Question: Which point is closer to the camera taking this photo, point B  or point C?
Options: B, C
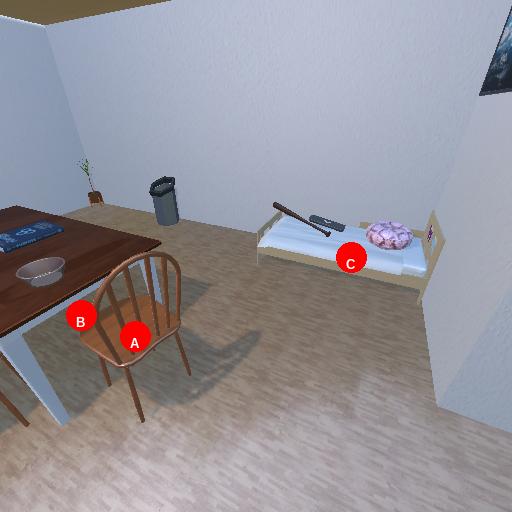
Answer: B